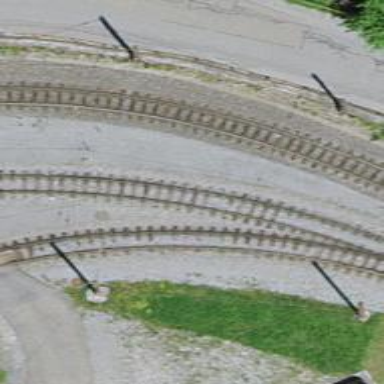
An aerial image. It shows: Narrow-gauge railway track with electrified contact line. The railway has one track.